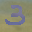
Label: 3